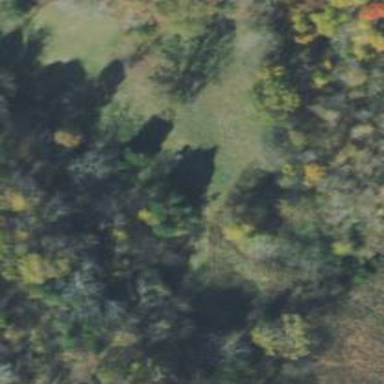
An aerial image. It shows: Hunting stand.